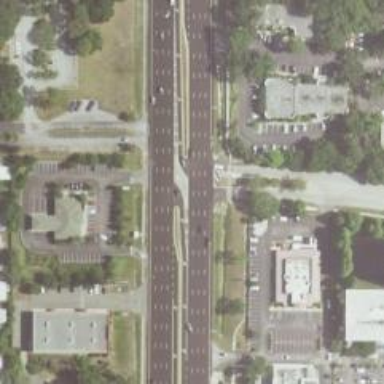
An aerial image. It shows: Trunk link highway.